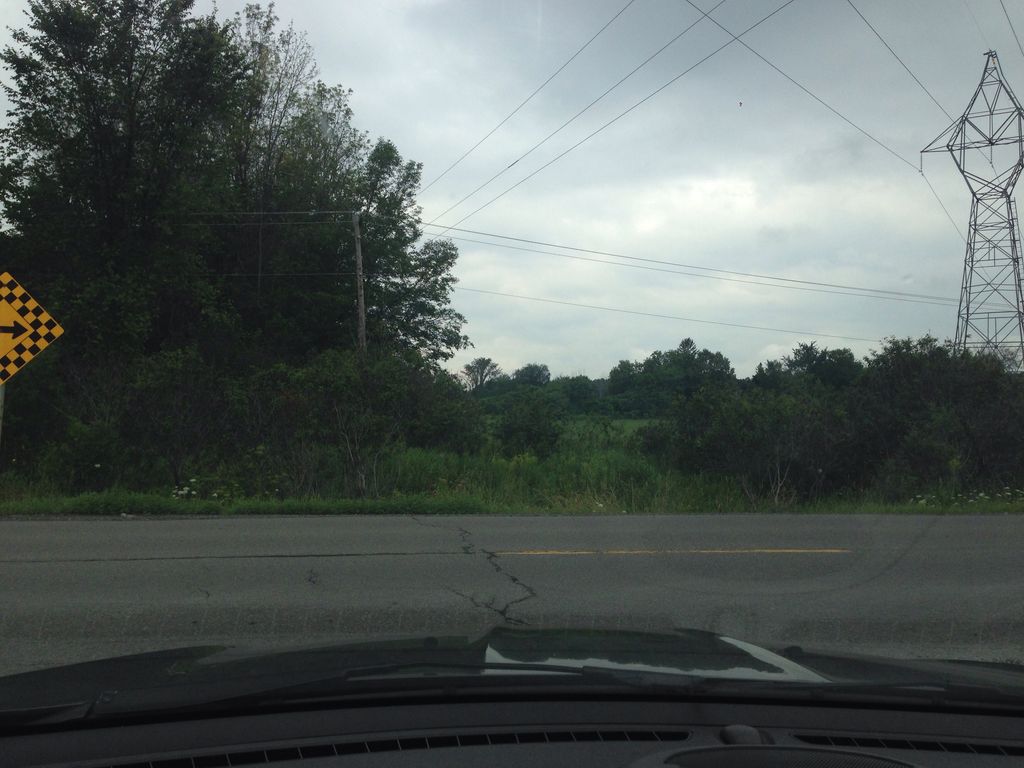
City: ottawa-gatineau